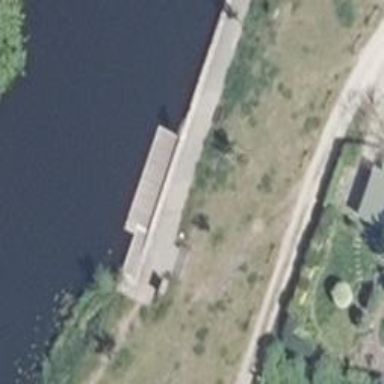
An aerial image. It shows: Canoe put-in spot.